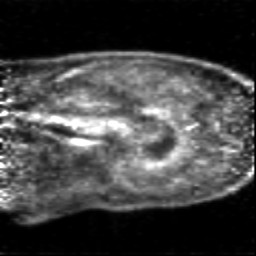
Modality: PET
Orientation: sagittal
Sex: male
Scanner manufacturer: siemens